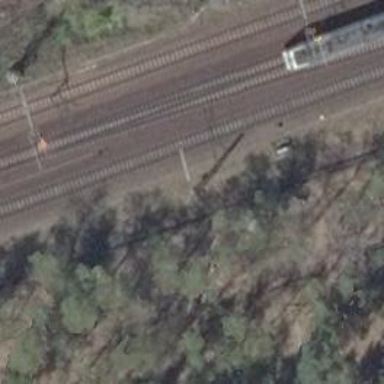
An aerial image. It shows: Milestone along the railway with catenary mast.